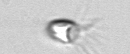
Label: Balanion